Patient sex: M
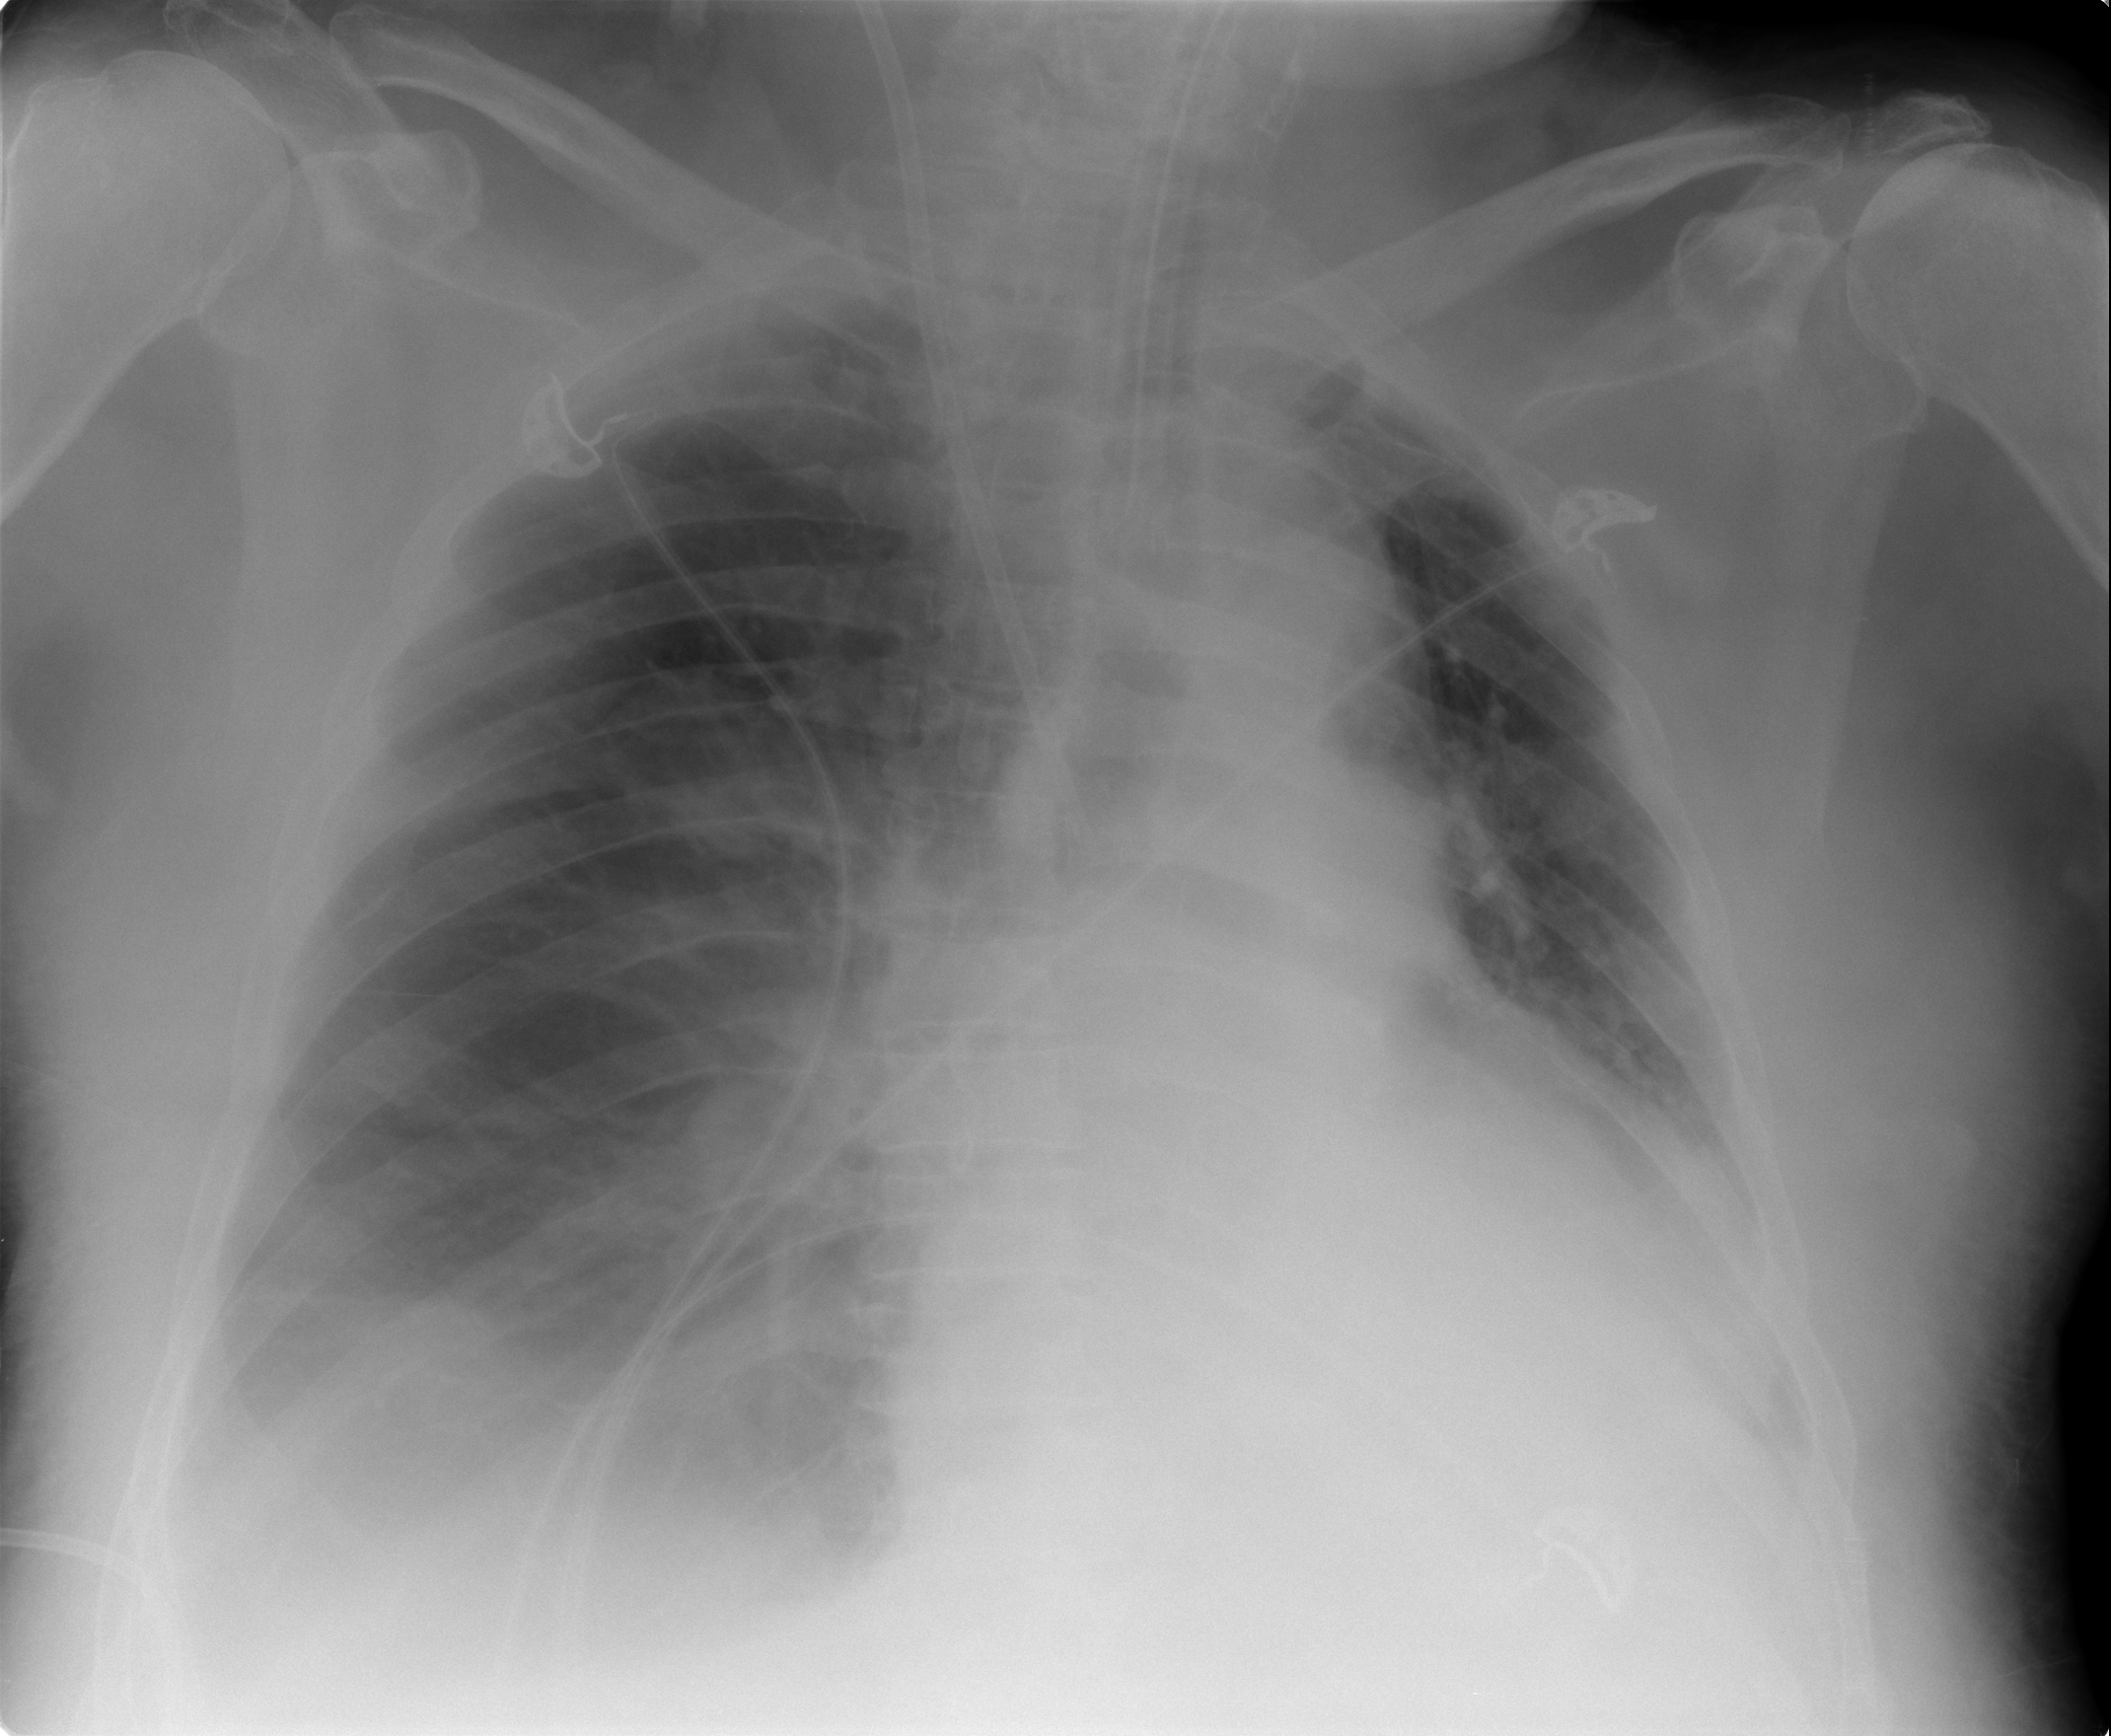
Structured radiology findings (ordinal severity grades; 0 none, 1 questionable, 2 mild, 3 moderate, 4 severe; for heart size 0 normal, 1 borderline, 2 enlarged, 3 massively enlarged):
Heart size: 2
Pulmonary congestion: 2
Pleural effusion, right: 3
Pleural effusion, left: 2
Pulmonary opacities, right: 2
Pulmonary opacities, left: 2
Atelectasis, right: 2
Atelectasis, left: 2